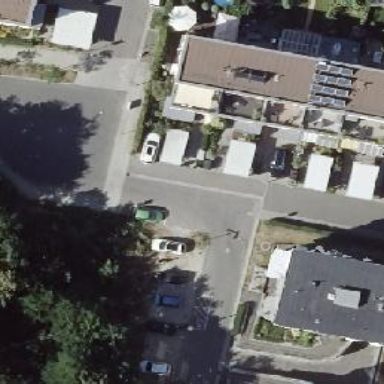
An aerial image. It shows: Living street.